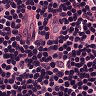
Metastatic tissue present: no